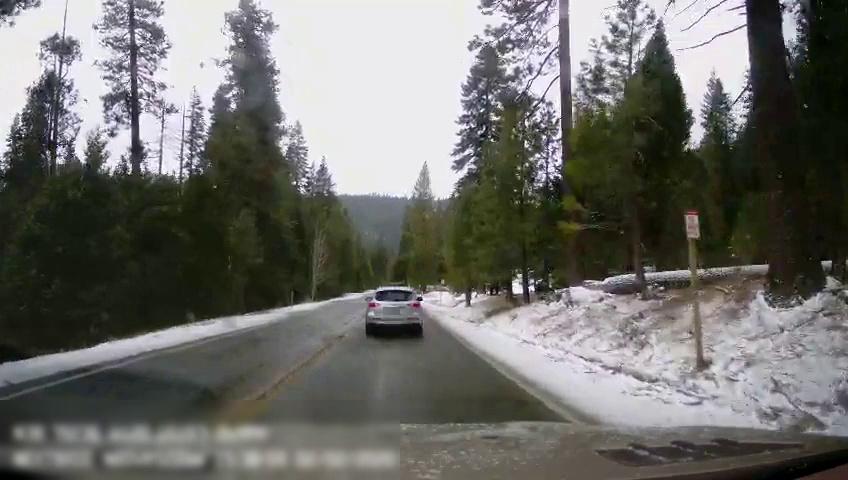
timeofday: Day
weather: Snowy
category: Drivable Space
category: Vehicles | Truck
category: Vehicles | SUV
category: Lanes | Current Lane
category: Lanes | Opposite Lane
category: Lanes | Current Lane
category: Lanes | Opposite Lane
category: Traffic | Signs